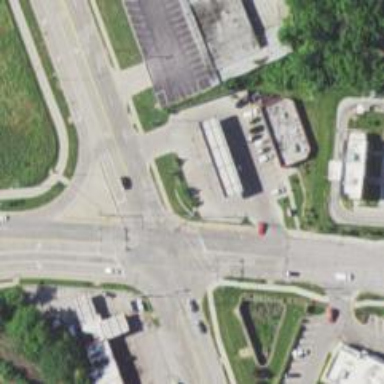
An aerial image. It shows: Crossing road.